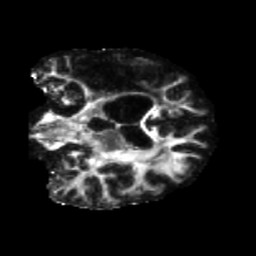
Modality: FA
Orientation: coronal
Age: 46
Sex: male
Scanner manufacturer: siemens
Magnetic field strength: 3 T
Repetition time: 5.25 s
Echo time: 0.08 s